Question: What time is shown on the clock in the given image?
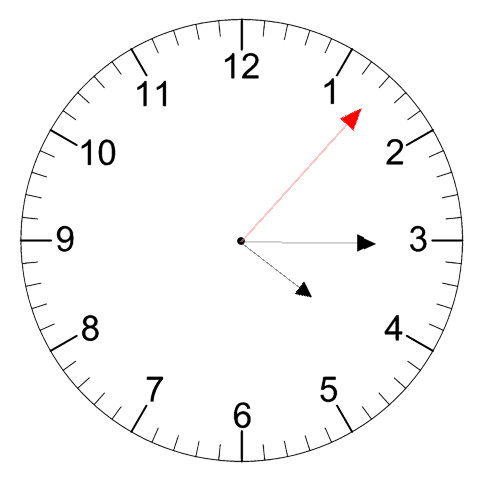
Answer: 04:15:07